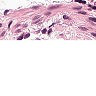
Metastatic tissue present: no